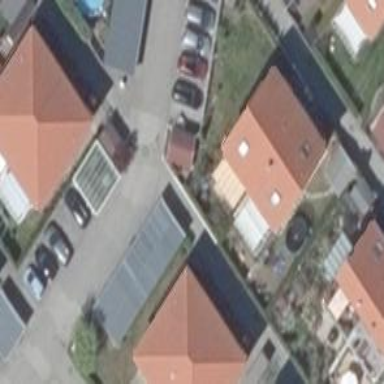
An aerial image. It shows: Residential road with sidewalks on both sides.